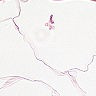
Metastatic tissue present: no